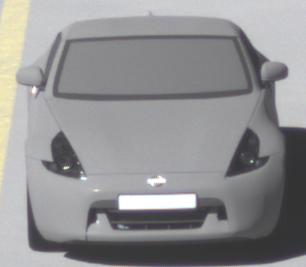
Make: Nissan
Model: 370Z Coupé
Detailed model: 370Z (Z34) Coupé
Model produced from: 2009/12
Model produced until: 2013/03
Doors: 3
Color: gray
Road condition: dry road
Daytime: morning or afternoon
Contrast: high contrast